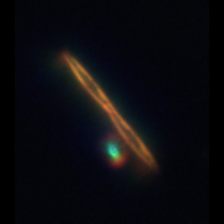
Taxon: Psuedo-nitzschia
Group: Diatoms